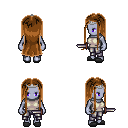
a pixel art fantasy rpg character, female body template, dark elf, purple skin, white sleeveless shirt, metal pants, brown extra-long hairstyle, silver tiara, gray slippers, dagger, four views (front, back, left, right), 2x2 character sprite sheet, small pixel art, hard edges, no anti-aliasing